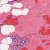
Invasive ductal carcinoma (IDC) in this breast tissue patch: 0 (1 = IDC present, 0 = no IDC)